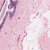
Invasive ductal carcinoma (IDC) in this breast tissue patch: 0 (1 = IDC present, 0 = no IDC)